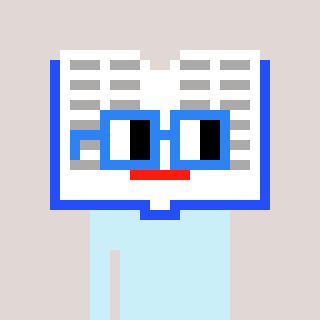
a pixel art character with square blue glasses, a dictionary-shaped head and a cold-colored body on a warm background